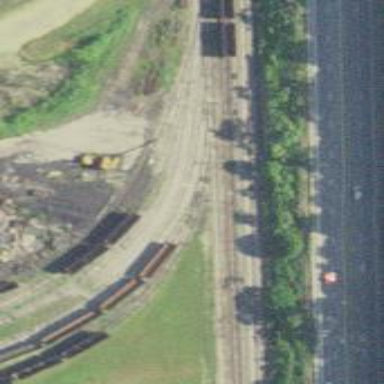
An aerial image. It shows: Railway track.